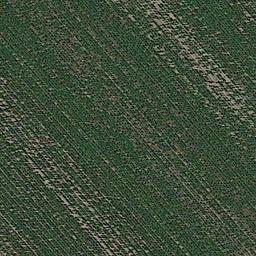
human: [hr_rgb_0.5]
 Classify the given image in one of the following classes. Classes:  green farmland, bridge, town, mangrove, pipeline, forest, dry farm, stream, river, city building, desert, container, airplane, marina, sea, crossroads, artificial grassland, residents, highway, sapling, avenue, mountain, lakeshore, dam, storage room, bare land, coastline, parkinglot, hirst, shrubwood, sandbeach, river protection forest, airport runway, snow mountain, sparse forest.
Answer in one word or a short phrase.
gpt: artificial grassland